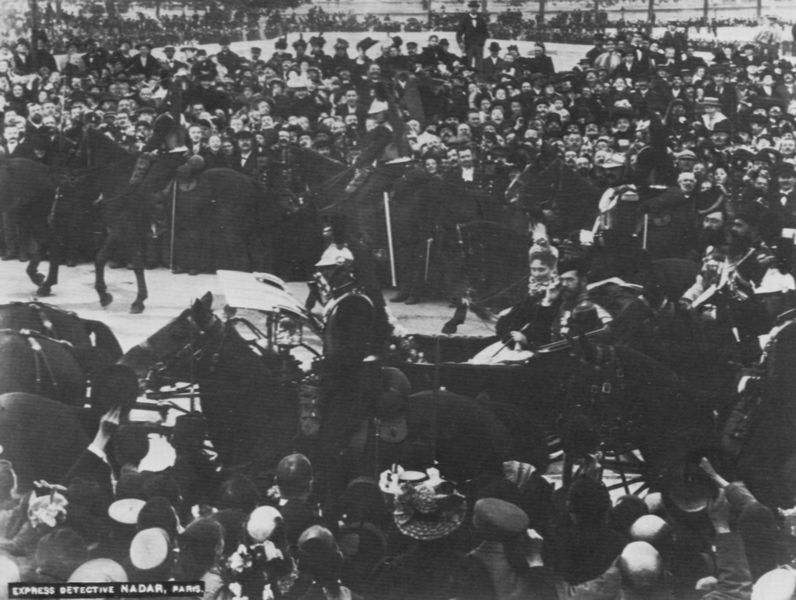
Titel: Nikolaj II. (1868-1918), Zar von Russland 1894-1917, bei einem Besuch in Paris
Künstler: Atelier Nadar
Institution: unbekannt
Schlagwörter: weiß, menschen, grau, hut, hüte, schwarz, strasse, zaun, masse, menge, paar, publikum, pferd, pferde, reiter, räder, reiten, ritt, zuschauer, russland, kutsche, wagen, kaiser, könig, soldaten, foto, fotografie, militär, soldat, auflauf, menschenmasse, beschriftung, helm, herrscher, menschenmenge, helme, umzug, kaiserreich, parade, salut, fptp, zar, winken, pferdewagen, beschriftet, truppe, aufmarsch, beritten, königspaar, monarchen, bettelmann, filmstreifen, herrscherpaar, sarajevo, staatsbescuh